Field crop: tomato
Growth stage: 1
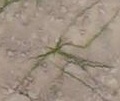
Species: cyperus